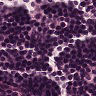
Metastatic tissue present: no